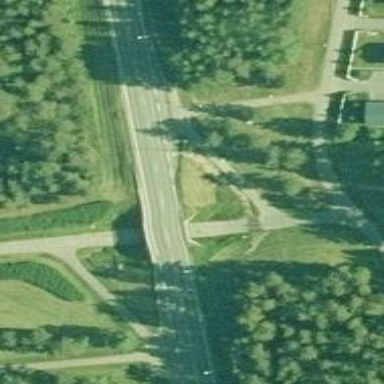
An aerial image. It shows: Asphalt cycleway.